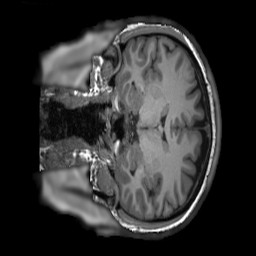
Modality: T1w
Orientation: coronal
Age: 28
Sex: female
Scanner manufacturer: siemens
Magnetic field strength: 3 T
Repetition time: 2.3 s
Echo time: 0.00232 s